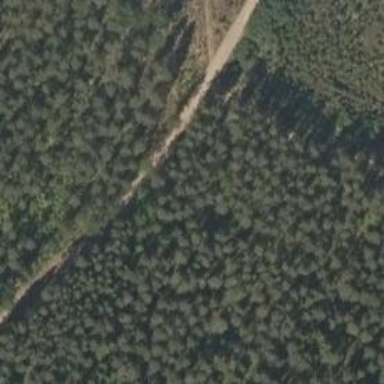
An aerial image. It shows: Well-maintained track road with grade 1 tracktype.